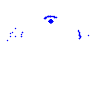
Particle: kaon